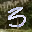
Label: 3